Field crop: maize
Growth stage: 1
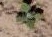
Species: chenopodium